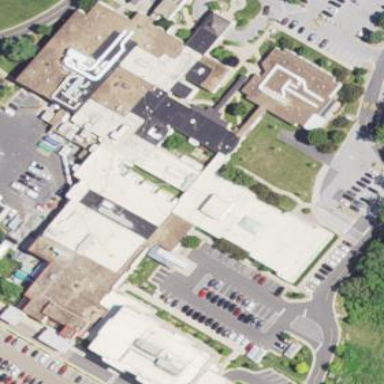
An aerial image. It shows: Healthcare facility identified as hospital.